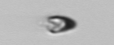
Label: Pyramimonas